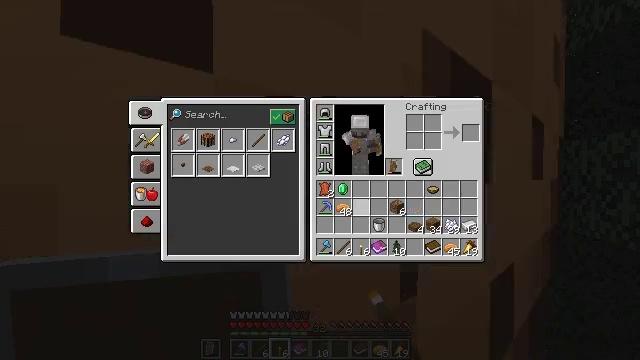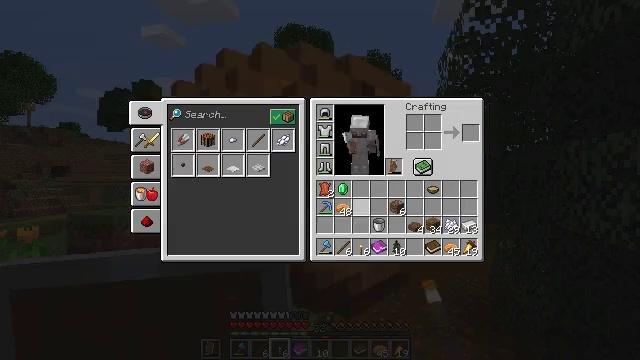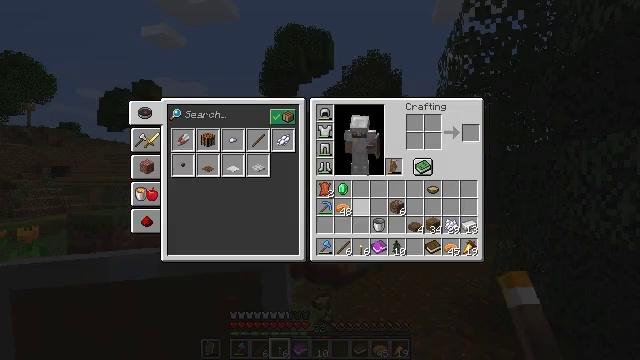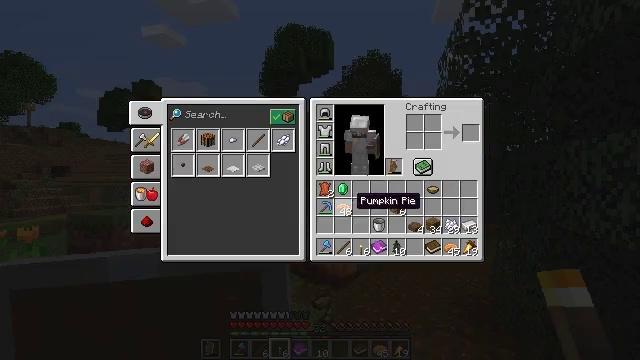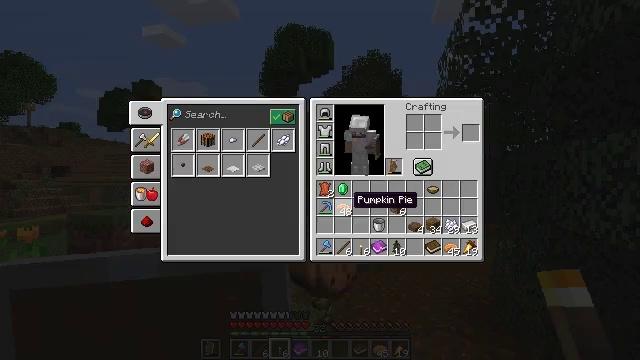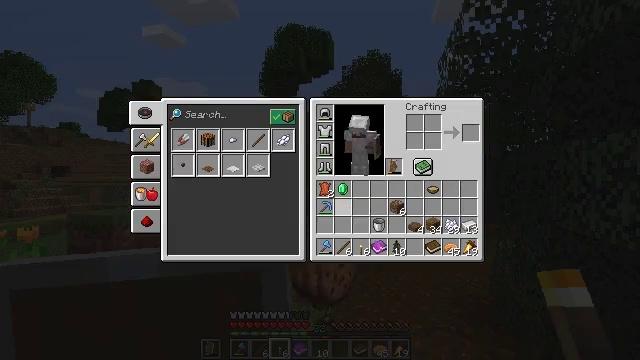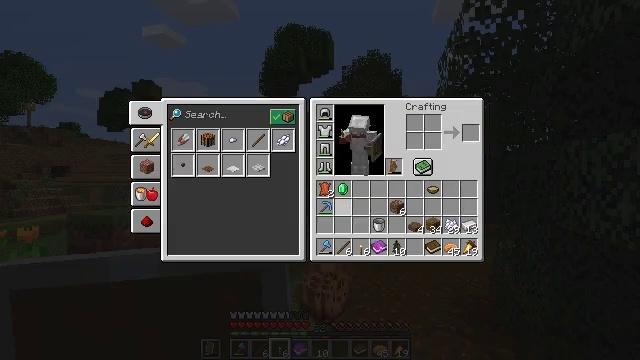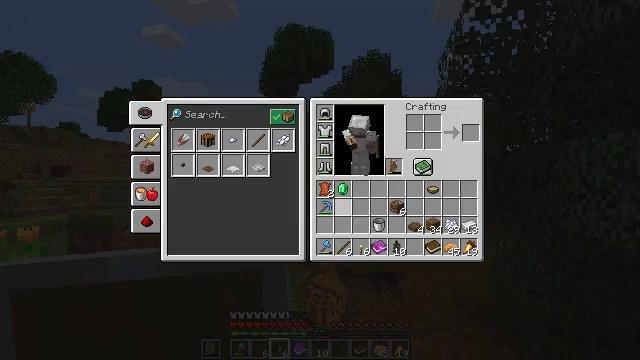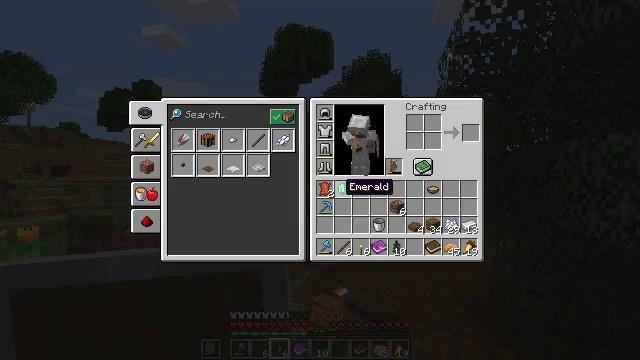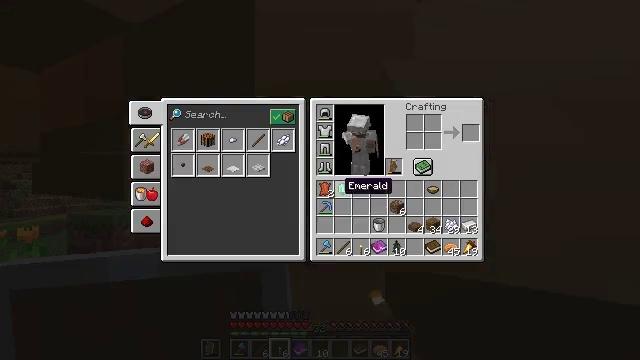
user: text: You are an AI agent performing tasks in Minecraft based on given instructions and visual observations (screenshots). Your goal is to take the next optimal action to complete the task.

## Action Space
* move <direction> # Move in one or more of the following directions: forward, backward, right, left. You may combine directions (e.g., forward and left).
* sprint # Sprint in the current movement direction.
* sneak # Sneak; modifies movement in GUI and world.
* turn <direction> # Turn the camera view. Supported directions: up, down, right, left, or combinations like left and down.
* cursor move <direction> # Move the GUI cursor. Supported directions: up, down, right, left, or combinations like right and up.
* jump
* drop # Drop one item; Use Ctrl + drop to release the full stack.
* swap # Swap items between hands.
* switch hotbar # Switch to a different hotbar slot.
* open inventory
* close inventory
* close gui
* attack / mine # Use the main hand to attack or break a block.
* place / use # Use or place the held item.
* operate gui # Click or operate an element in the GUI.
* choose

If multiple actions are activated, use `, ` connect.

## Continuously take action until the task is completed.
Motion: motion action
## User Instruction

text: Remove a pumpkin pie from the inventory.
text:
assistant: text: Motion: sprint, open gui
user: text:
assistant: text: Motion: sprint
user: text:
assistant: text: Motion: sprint
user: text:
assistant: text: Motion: sprint
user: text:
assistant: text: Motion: sprint, drop
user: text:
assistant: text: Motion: sprint, drop
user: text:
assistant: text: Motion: sprint, drop
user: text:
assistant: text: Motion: sprint, cursor move up
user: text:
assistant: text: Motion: sprint
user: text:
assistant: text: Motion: sprint